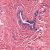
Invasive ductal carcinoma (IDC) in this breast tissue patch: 0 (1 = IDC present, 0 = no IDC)